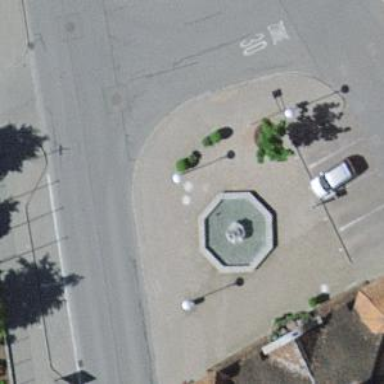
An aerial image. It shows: Beautiful fountain.